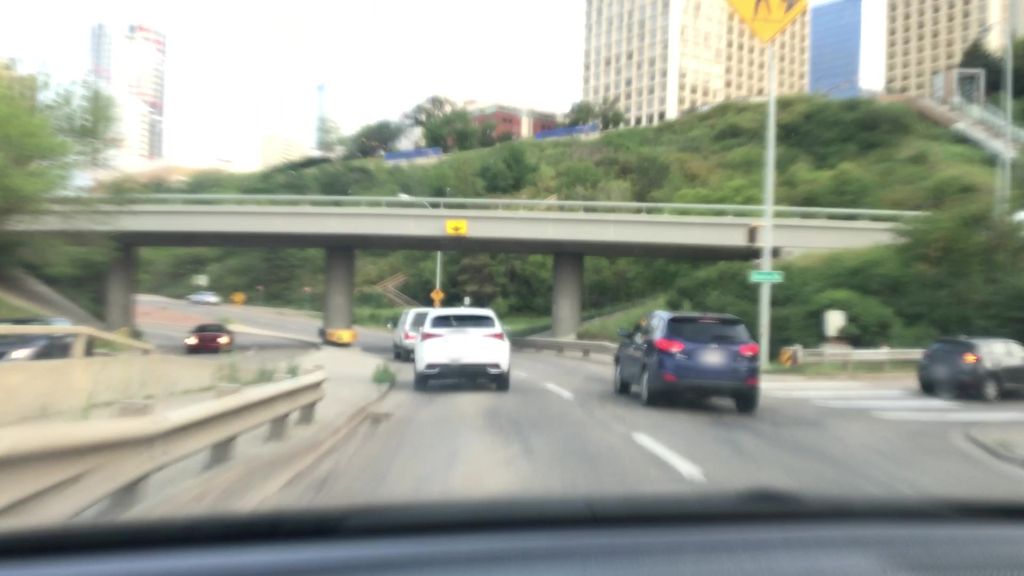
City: edmonton